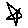
Label: star